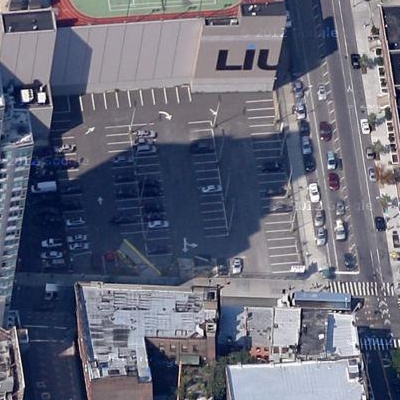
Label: gParking